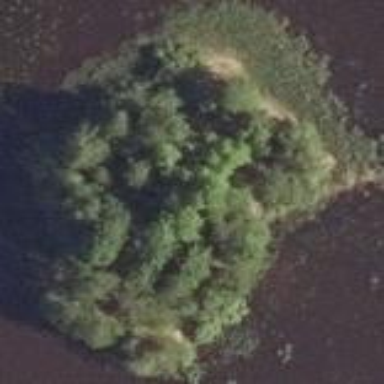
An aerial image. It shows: Islet covered with woodland.